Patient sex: M
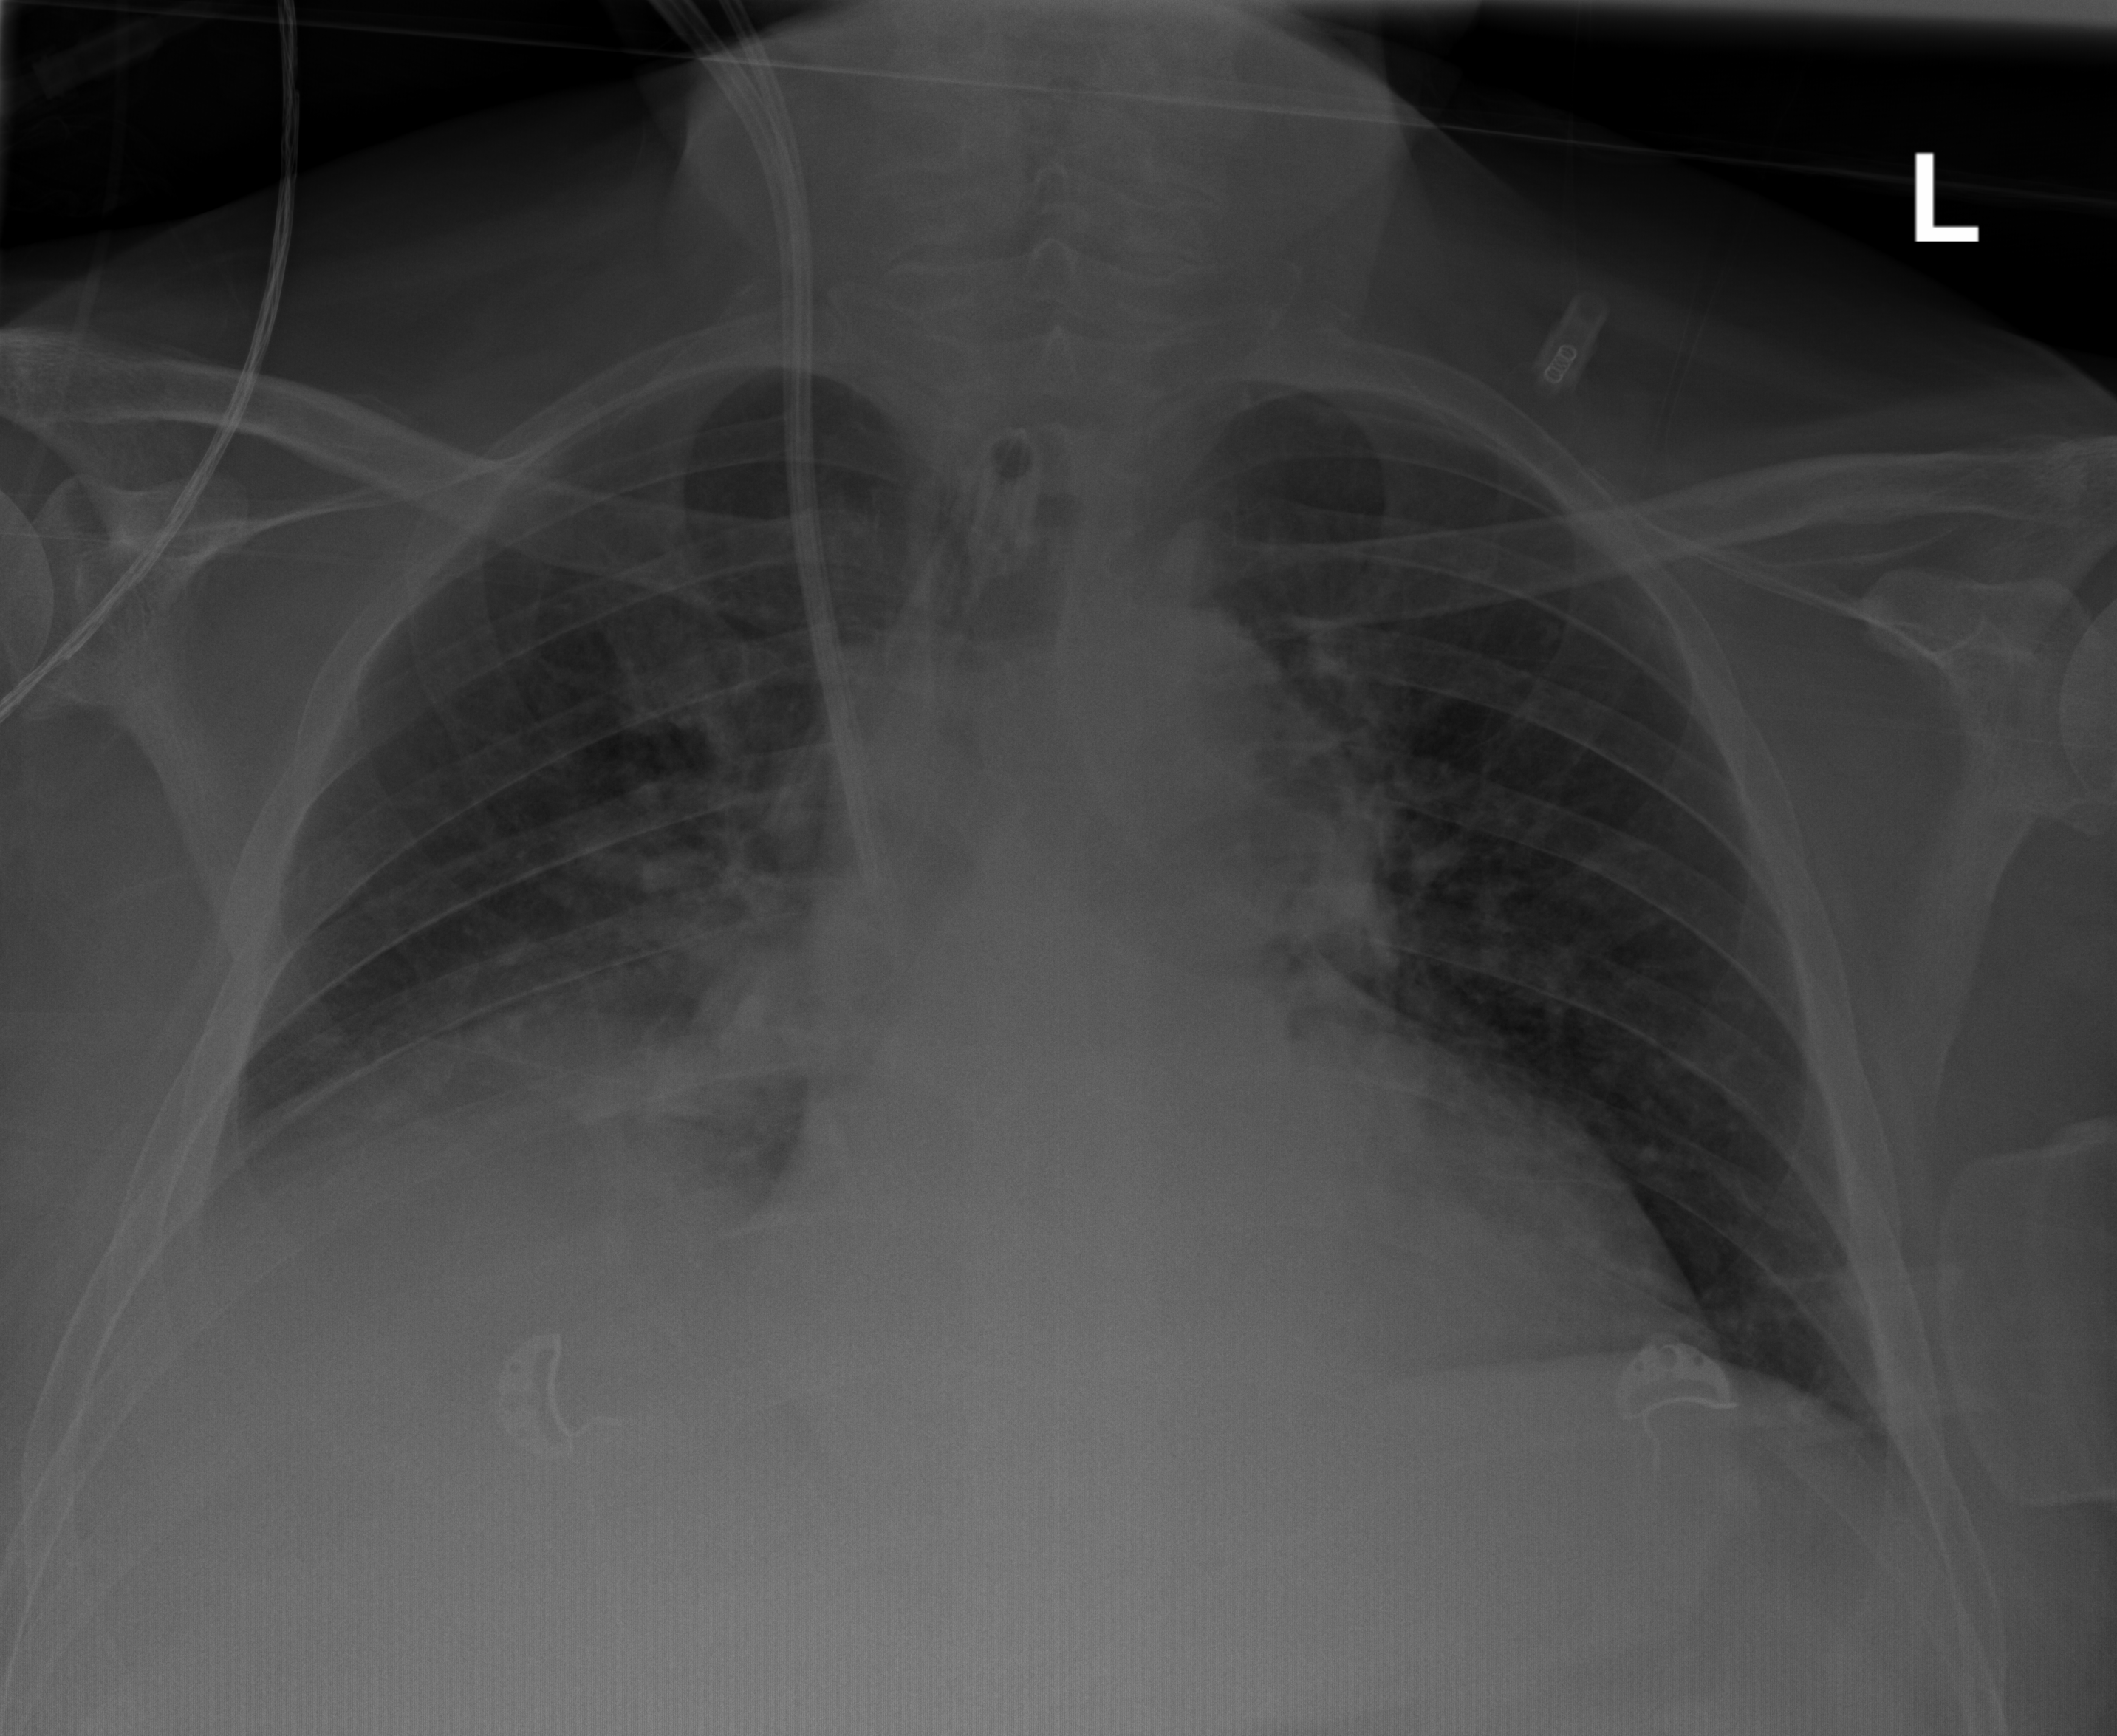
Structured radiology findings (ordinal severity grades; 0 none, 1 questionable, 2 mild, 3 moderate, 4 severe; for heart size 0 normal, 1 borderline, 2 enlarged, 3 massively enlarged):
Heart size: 2
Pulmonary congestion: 2
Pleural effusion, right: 2
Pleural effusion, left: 0
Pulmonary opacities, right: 1
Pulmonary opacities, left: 1
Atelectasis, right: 2
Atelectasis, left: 2